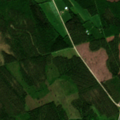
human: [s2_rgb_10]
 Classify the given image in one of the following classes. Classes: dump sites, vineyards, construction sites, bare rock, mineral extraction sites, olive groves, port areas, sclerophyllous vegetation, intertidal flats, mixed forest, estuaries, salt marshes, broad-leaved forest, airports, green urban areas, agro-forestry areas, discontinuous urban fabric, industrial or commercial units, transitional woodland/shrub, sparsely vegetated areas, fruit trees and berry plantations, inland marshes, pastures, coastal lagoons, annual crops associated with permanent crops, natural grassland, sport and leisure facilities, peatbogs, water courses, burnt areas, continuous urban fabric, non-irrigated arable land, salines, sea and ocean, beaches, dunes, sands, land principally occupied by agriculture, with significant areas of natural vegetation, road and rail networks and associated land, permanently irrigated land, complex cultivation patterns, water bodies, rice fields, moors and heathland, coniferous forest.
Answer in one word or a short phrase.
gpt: coniferous forest, mixed forest